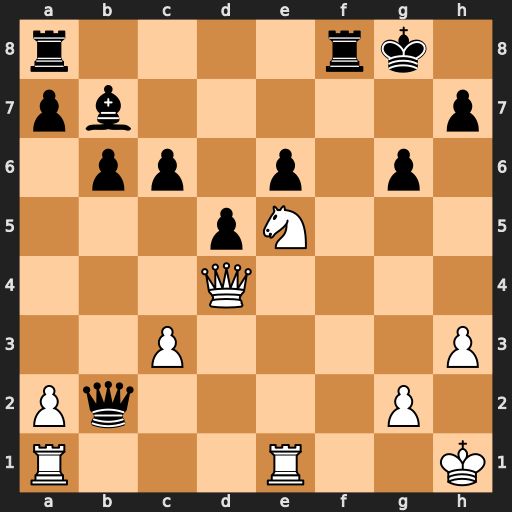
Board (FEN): r4rk1/pb5p/1pp1p1p1/3pN3/3Q4/2P4P/Pq4P1/R3R2K
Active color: w
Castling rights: -
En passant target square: -
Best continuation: Ng4 e5 Qxe5